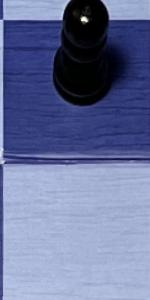
Label: Empty